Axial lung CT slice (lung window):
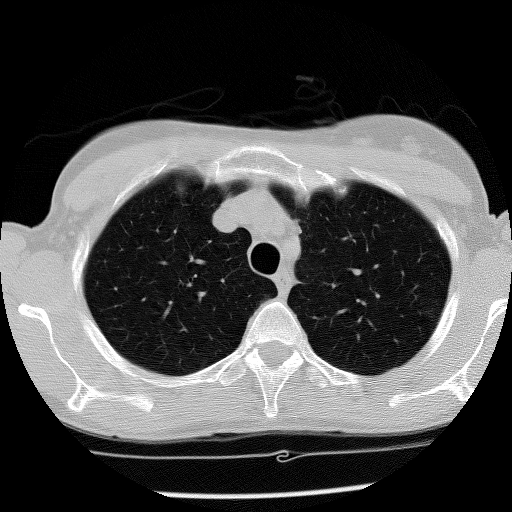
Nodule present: no